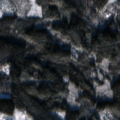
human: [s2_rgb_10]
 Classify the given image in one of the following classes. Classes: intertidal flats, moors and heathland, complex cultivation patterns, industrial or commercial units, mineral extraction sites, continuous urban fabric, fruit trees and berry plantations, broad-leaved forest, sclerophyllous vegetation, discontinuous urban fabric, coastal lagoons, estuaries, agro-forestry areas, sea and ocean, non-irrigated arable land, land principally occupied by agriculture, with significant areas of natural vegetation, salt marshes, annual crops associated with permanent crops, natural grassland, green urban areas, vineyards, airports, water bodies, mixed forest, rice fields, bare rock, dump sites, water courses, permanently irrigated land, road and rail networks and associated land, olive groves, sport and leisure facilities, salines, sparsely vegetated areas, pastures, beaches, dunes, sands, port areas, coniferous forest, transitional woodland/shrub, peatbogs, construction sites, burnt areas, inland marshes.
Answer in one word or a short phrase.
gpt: land principally occupied by agriculture, with significant areas of natural vegetation, coniferous forest, mixed forest, transitional woodland/shrub